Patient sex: M
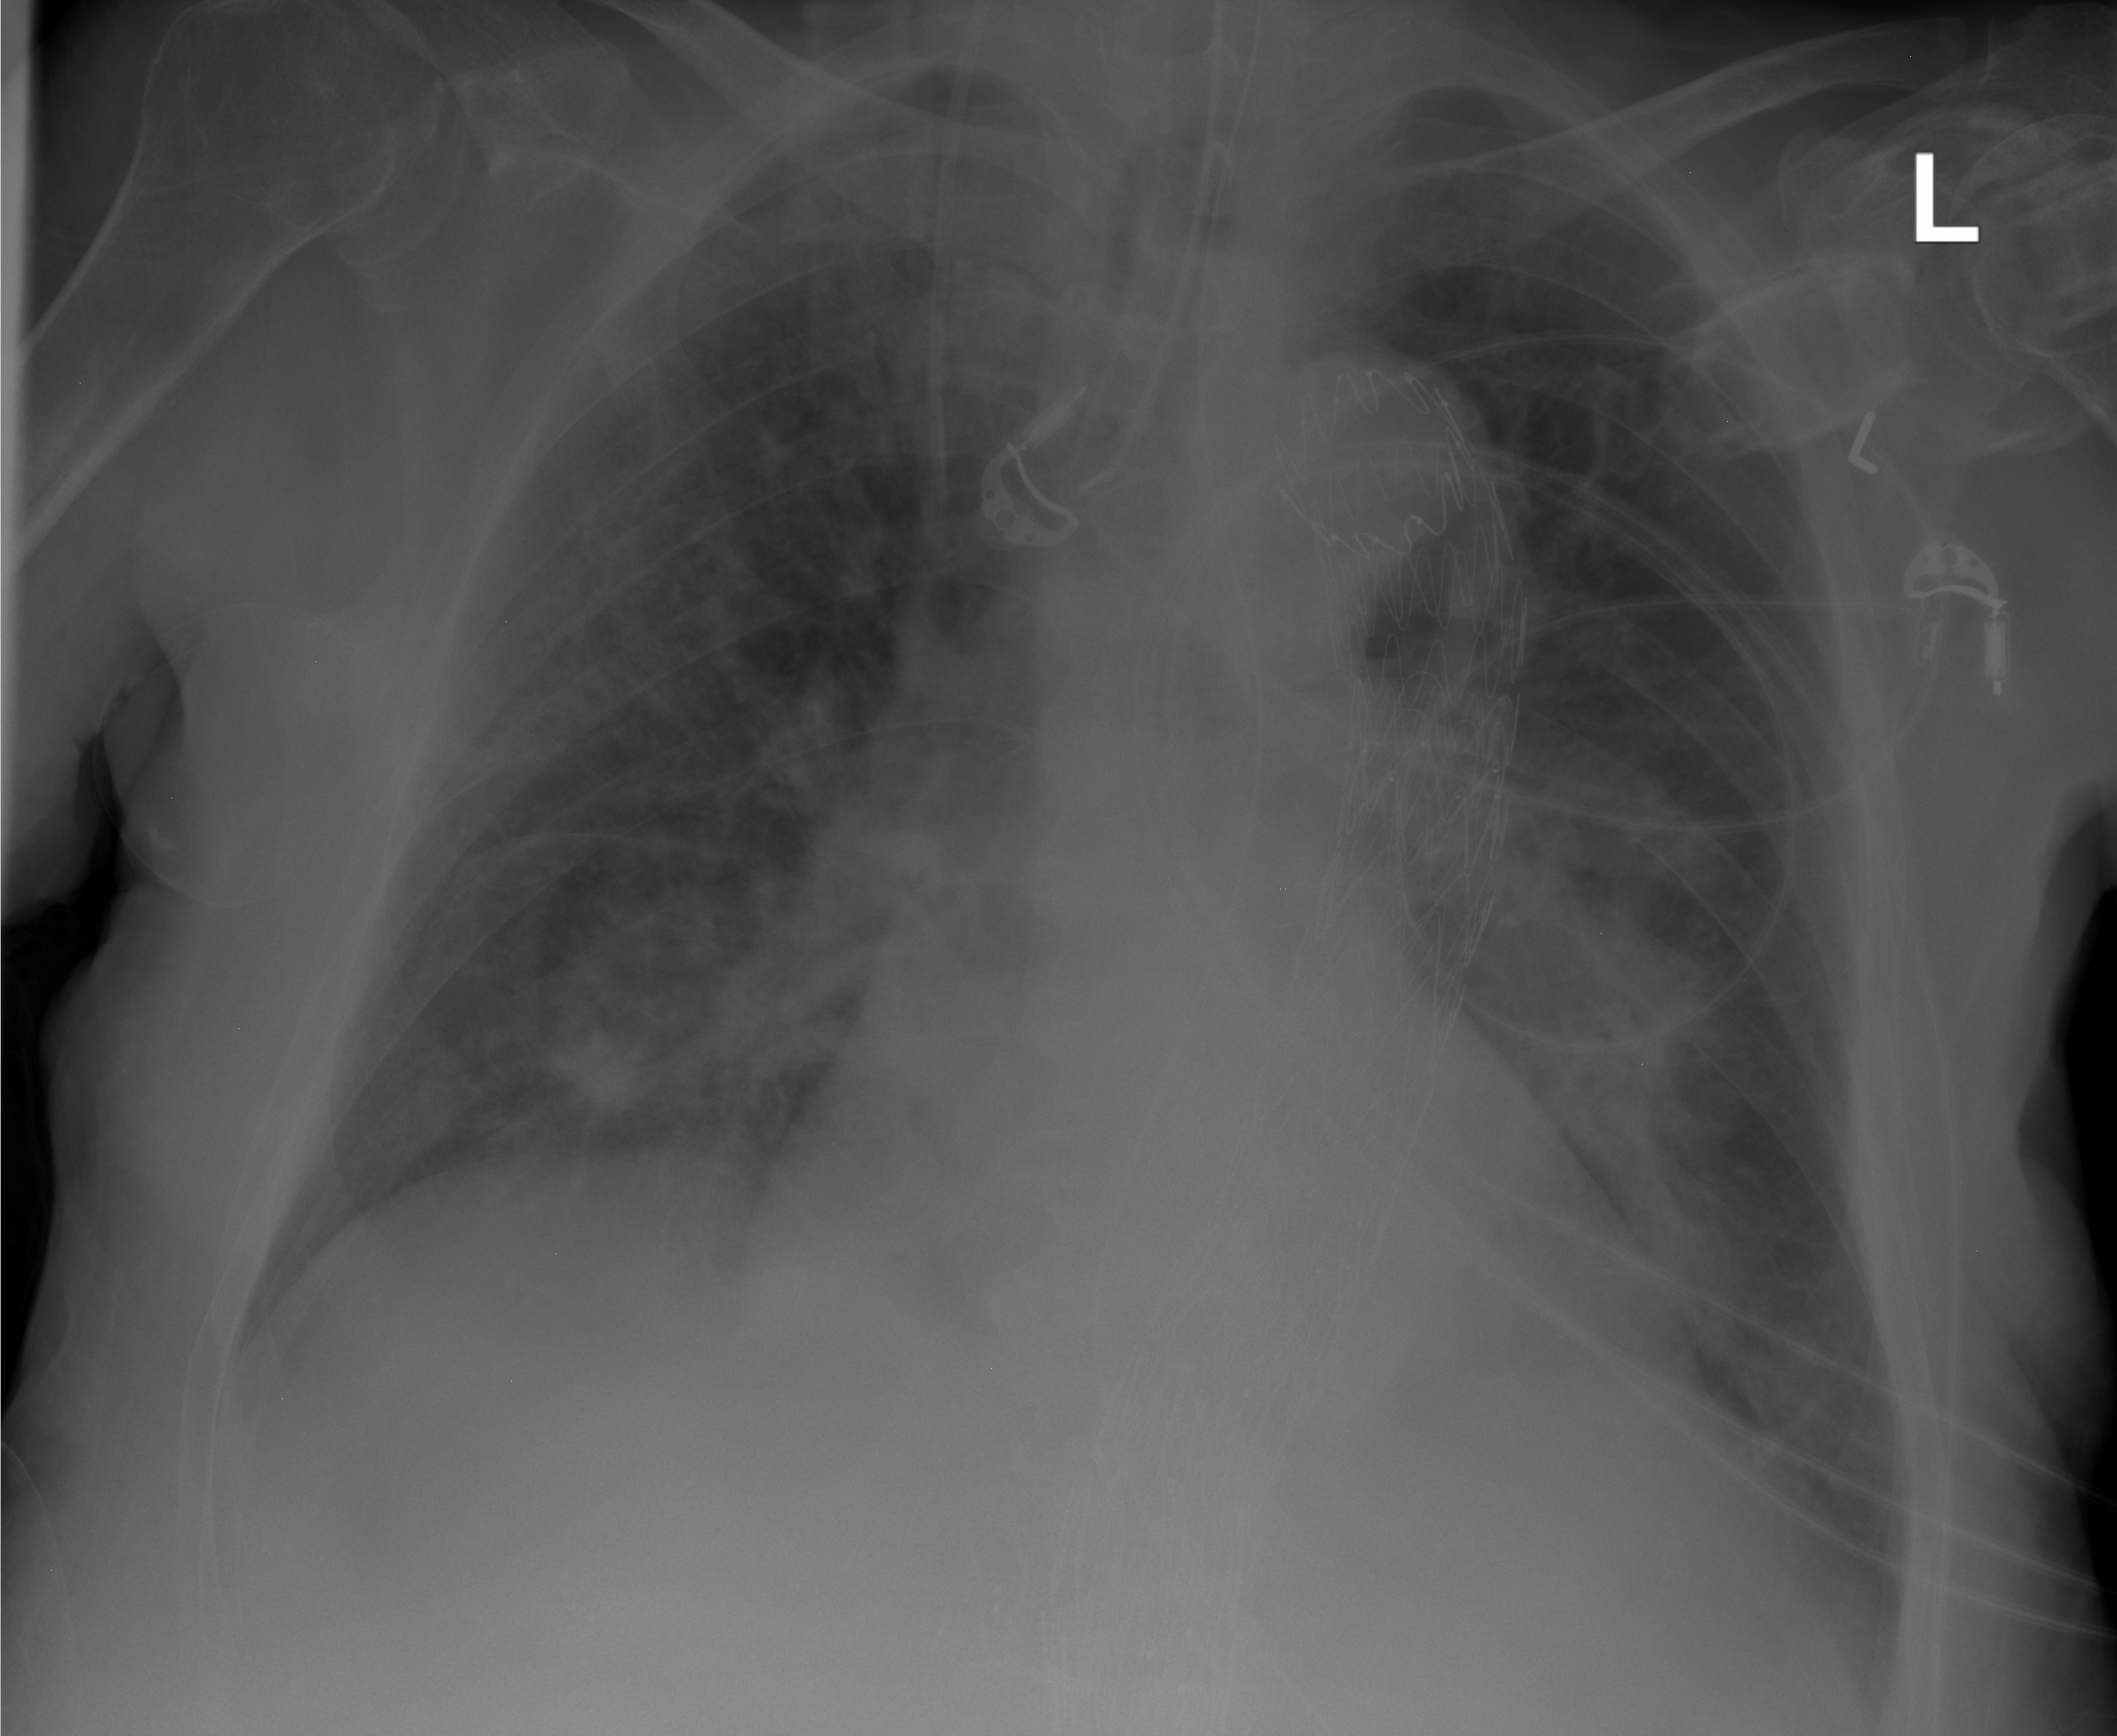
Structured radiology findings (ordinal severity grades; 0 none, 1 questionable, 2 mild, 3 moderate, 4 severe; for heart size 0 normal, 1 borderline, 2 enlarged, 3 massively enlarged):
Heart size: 2
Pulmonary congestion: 1
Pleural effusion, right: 0
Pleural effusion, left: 1
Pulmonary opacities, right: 3
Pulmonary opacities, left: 2
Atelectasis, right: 1
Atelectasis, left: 1